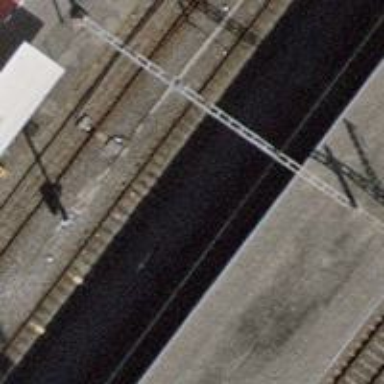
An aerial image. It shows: Public transport stop position along the railway.